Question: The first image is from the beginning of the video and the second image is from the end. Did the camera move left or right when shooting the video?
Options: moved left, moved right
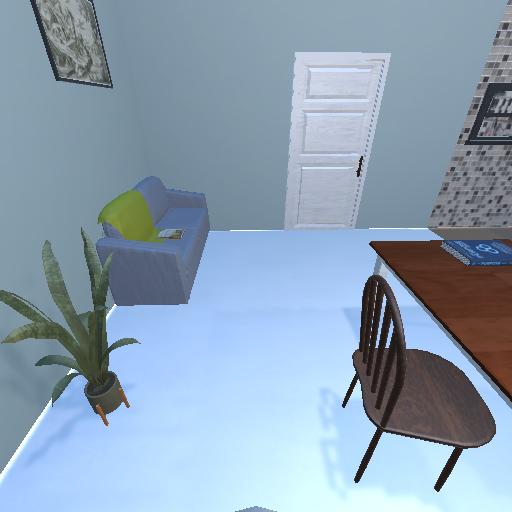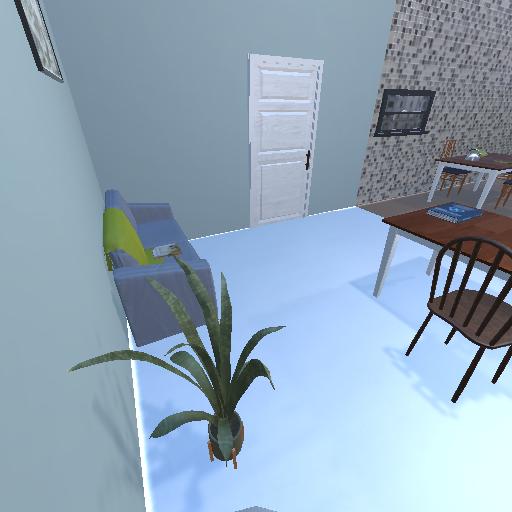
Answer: moved left